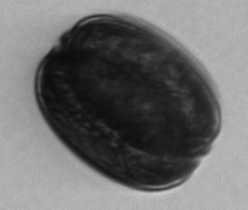
Label: Coscinodiscus